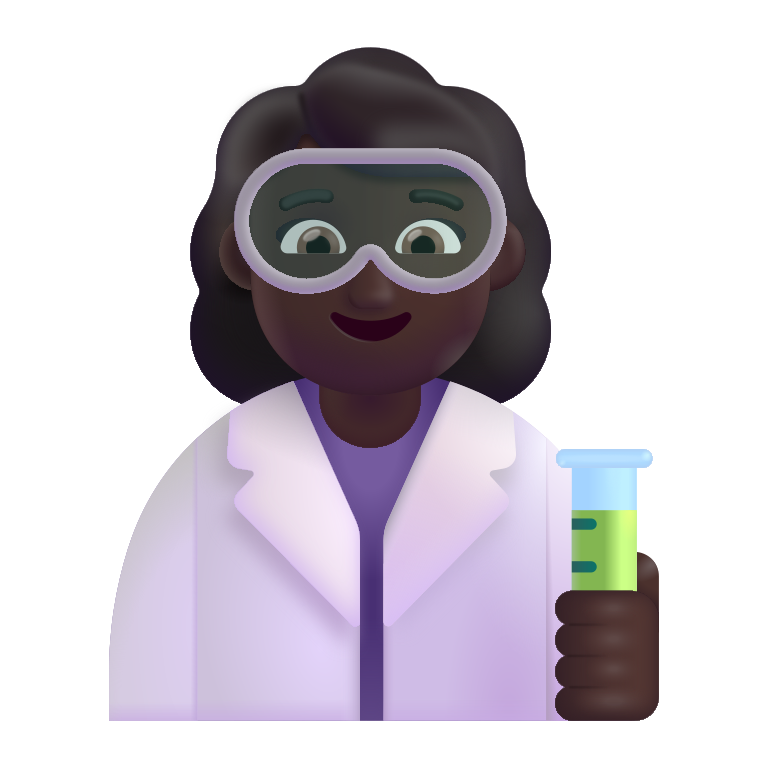
woman scientist color dark